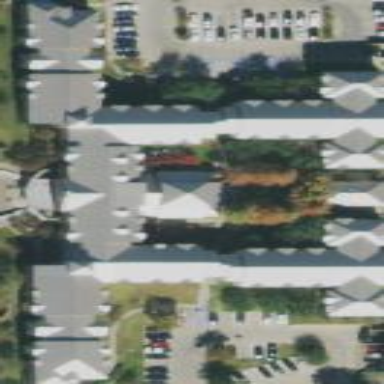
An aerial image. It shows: Dormitory building.